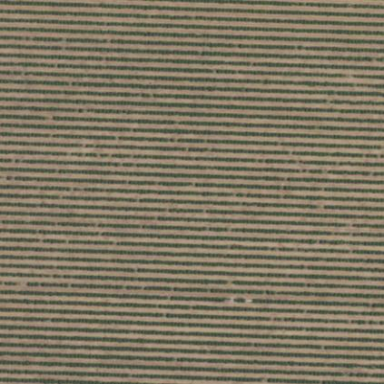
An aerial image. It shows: Crop field in farm area.